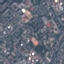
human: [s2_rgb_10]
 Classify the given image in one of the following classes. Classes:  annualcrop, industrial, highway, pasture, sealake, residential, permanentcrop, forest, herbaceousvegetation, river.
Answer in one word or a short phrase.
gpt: Residential